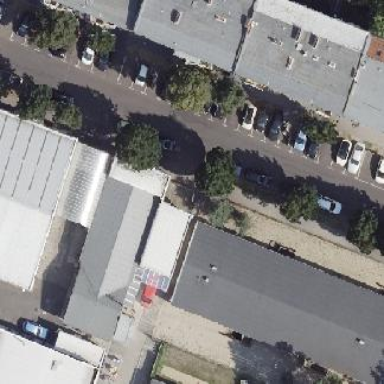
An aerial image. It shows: Shed building.